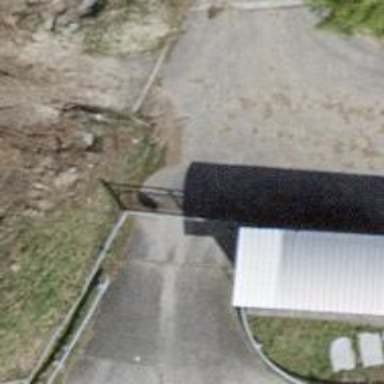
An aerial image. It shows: Gate.